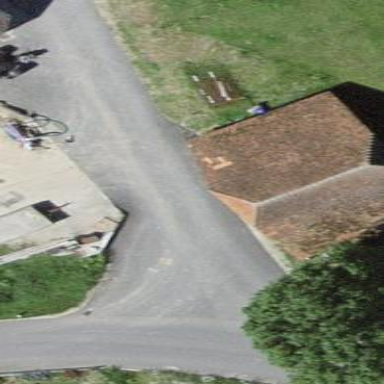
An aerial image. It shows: Barn.